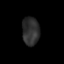
Tissue: prostate
Cell type: T cells
Senescence score: 0.7081
Nuclear area (px): 473
Mean DAPI intensity: 46.326